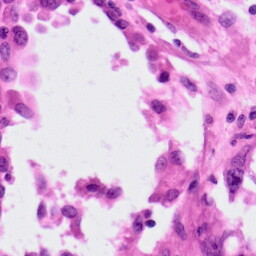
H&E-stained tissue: Lung